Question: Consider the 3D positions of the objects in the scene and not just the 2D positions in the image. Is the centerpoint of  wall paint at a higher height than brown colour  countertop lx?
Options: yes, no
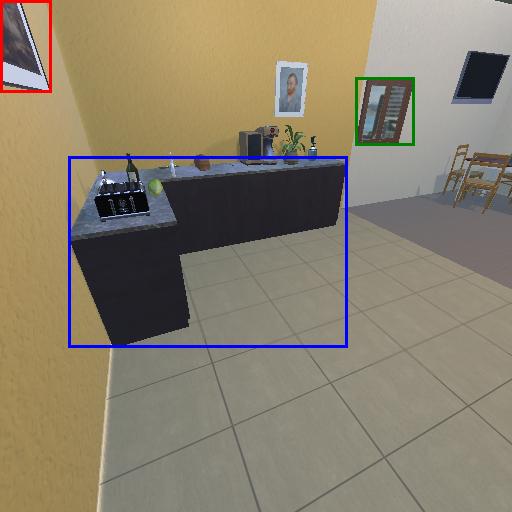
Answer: yes